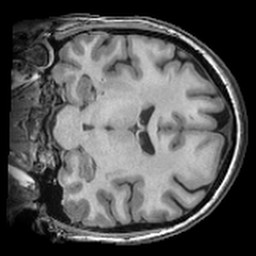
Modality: T1w
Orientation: coronal
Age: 34
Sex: female
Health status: ill
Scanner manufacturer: ge
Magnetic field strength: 3 T
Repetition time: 0.008164 s
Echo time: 0.003184 s